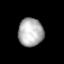
Tissue: lung
Cell type: Epithelial cells
Senescence score: 0.2125
Nuclear area (px): 688
Mean DAPI intensity: 177.587